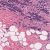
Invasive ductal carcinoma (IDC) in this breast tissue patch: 0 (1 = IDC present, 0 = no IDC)